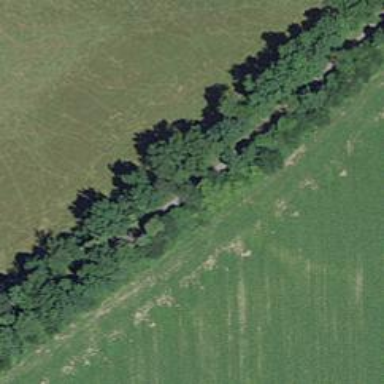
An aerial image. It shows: Abandoned railway track beside cycleway.